Question: After Twitter deprecated their Twitter API 1.0, I've tried several methods in order to get the 1.1 API working for my Windows 8 application. However, what you see below is basically what I've ended up with:
'''
public List<UserTweet.User> jsonFromTwitter;
private async void fetchTweet()
{
var jsonTwitter = new Uri("http://api.twitter.com/1.1/statuses/user_timeline.json?screen_name=stackoverflow&result_type=recent");
HttpClient client = new HttpClient();
var request = new HttpRequestMessage(HttpMethod.Get, jsonTwitter);
var oAuthHeader = "OAuth oauth_consumer_key="XXXXX", oauth_nonce="XXXXX", oauth_signature="XXXXX", oauth_signature_method="HMAC-SHA1", oauth_timestamp="<PHONE>", oauth_token="XXXXX-XXXXXX", oauth_version="1.0"";
request.Headers.Add("Authorization", oAuthHeader);
var response = await client.SendAsync(request);
var responseString = await response.Content.ReadAsStringAsync();
jsonFromTwitter = JsonConvert.DeserializeObject<List<UserTweet.User>>(await client.GetStringAsync(responseString));
//listbox.ItemsSource = jsonFromTwitter;
}
'''
However, this won't do much good, and it switches between mainly a couple of errors. One of them can be seen below, and the other one is "Could not authenticate user" or similar, basically there's something wrong with the headers as far as I've understood.

Anyone got any ideas on how to construct a working OAuth header for this? I'm clueless at the moment.
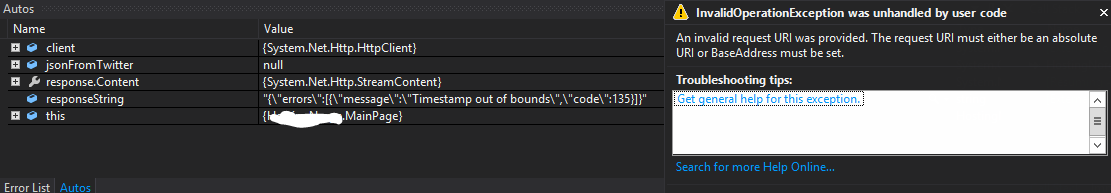
Answer: There's a lot more you need to do for the value assigned to the Authorization header - plain text won't work. The following pages in the Twitter OAuth documentation might help you get started in the right direction.
1. Twitter's Docs have a section on Authentication
2. Authorizing a Request
3. Creating Signatures